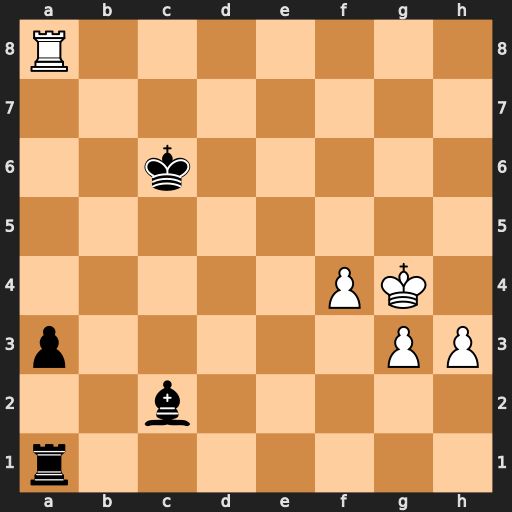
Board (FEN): R7/8/2k5/8/5PK1/p5PP/2b5/r7
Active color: w
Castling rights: -
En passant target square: -
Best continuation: Rc8+ Kb5 Rxc2